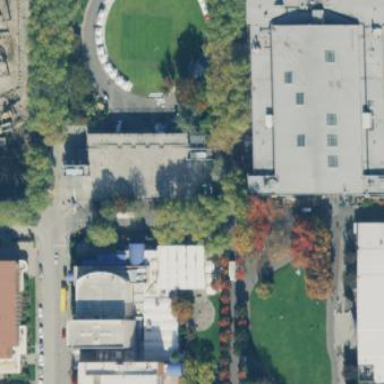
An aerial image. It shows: Theatre building.